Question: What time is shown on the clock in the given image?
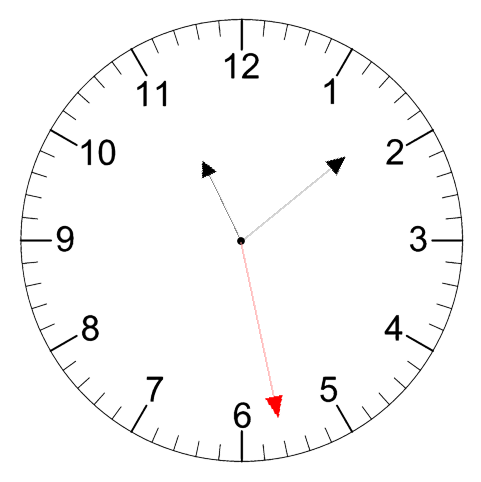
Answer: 11:08:28